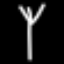
Label: fork